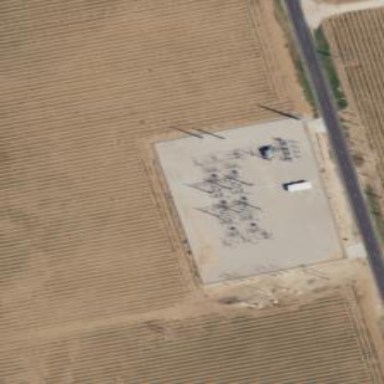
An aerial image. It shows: Distribution level power substation surrounded by fence.